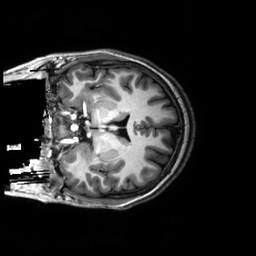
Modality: T1w
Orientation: coronal
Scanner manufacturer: philips
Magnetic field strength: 3 T
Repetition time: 0.0096 s
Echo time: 0.0046 s